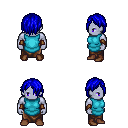
a pixel art fantasy rpg character, male body template, dark elf, purple skin, teal tunic, robe skirt, blue bangs hairstyle, cloth bracers, brown shoes, four views (front, back, left, right), 2x2 character sprite sheet, small pixel art, hard edges, no anti-aliasing